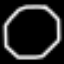
Label: octagon